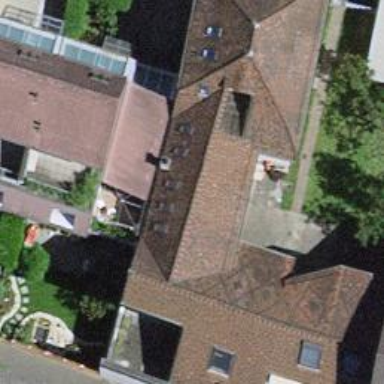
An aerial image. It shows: Terrace building.